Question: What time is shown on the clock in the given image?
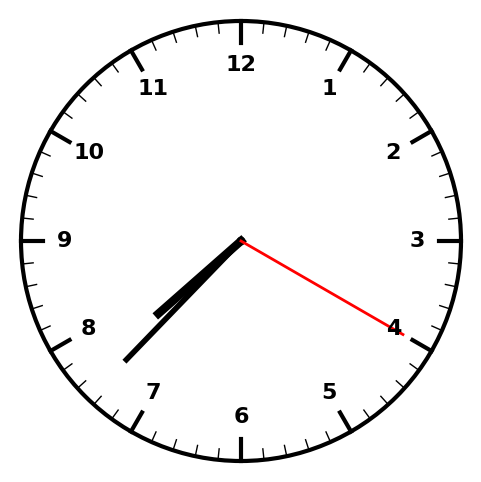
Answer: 07:37:20